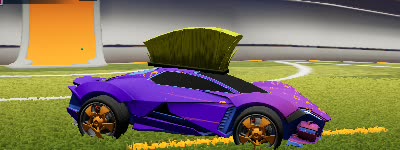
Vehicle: werewolf